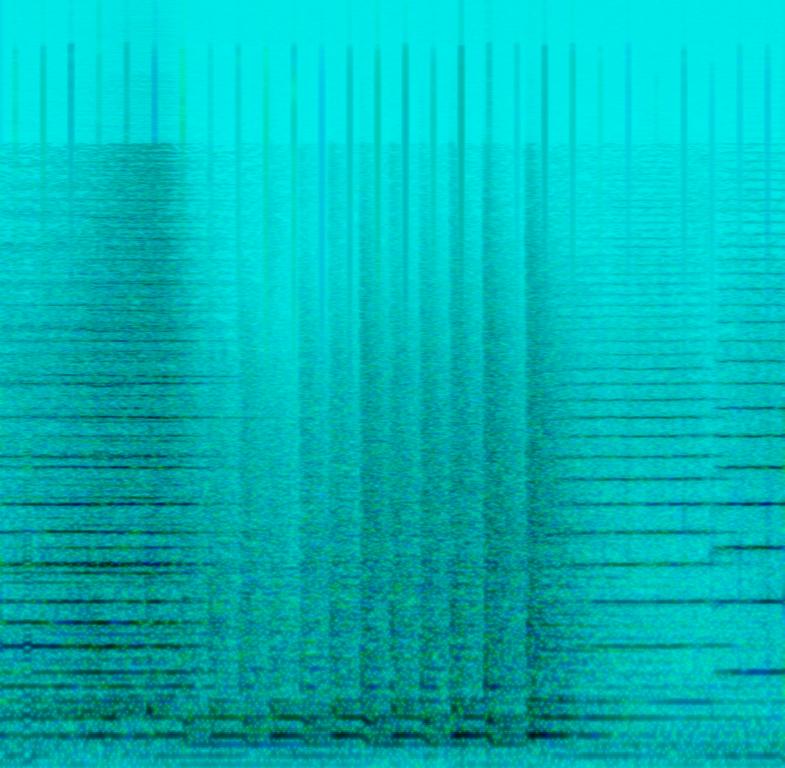
This is a classical orchestral piece. The melody played on the trumpets feels like a prelude to an important, impressive moment. This music would suit any momentous occasion - like the countdown to a rocket launch.